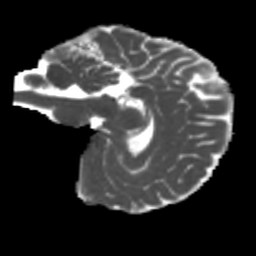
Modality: MD
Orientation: sagittal
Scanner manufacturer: siemens
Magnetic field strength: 3 T
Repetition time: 4 s
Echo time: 0.0594 s